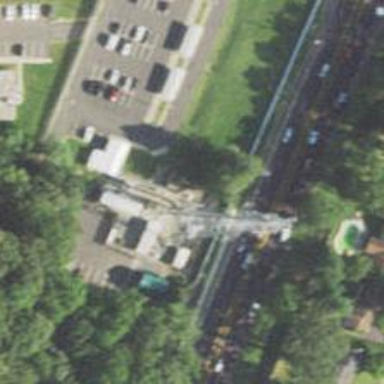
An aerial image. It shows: Man-made mast used for communication purposes.